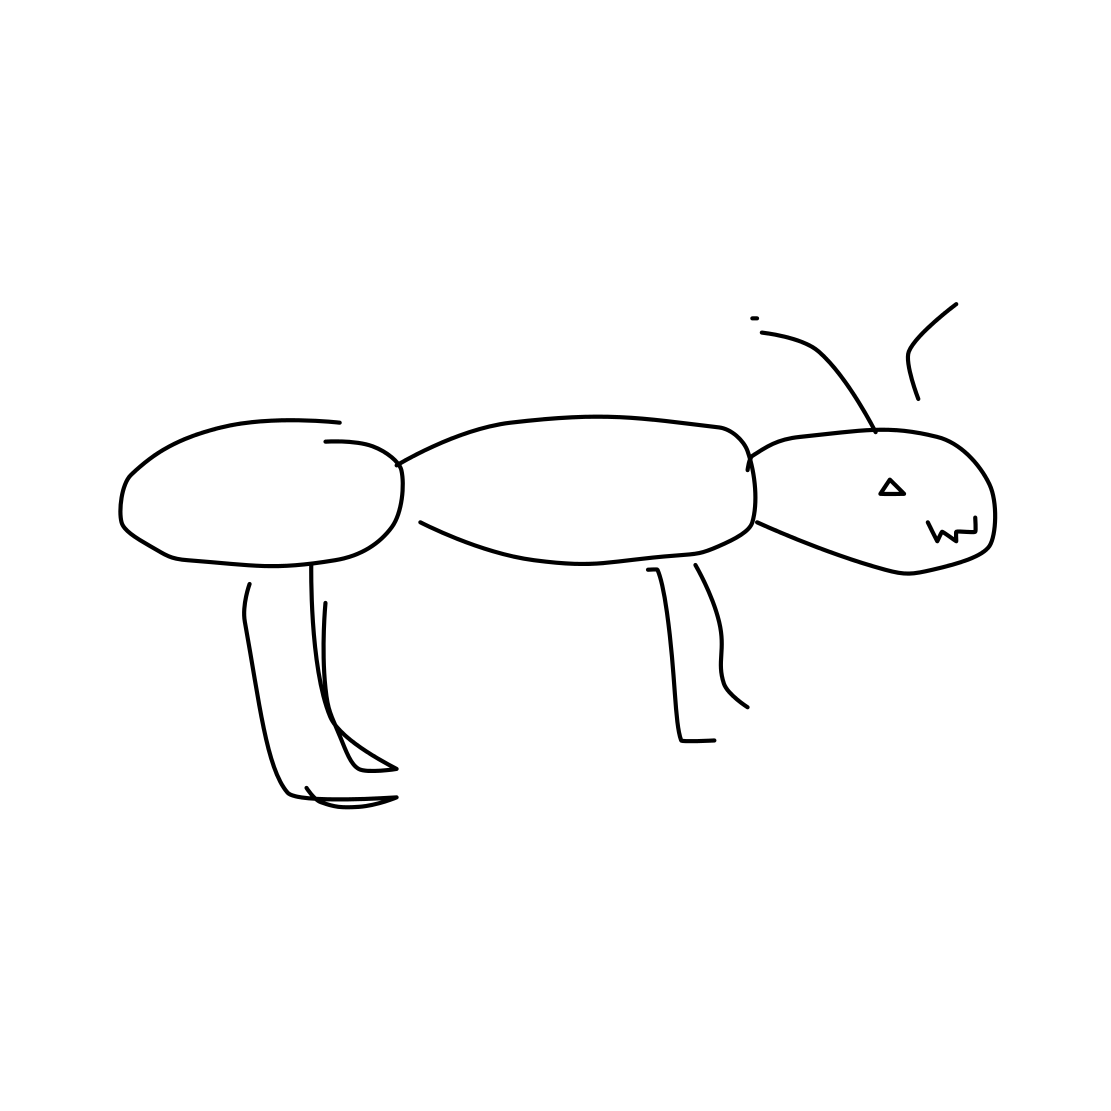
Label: ant